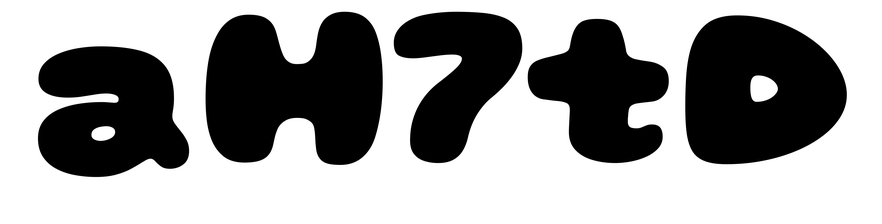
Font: Gluten_Black